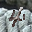
Label: 4